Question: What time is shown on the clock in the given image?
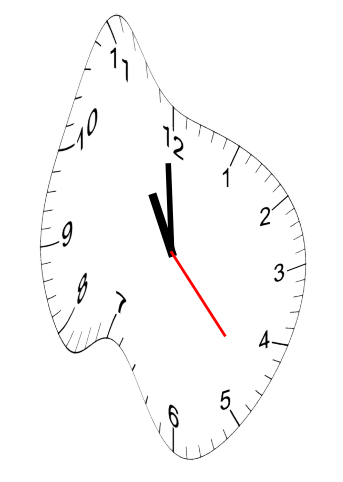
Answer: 10:59:23